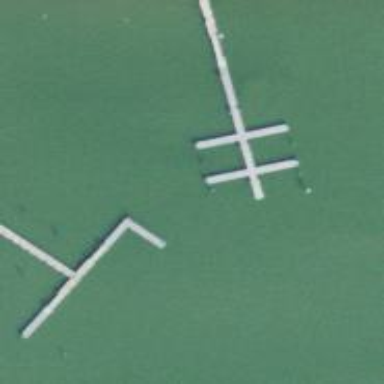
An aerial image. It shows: Man-made pier.